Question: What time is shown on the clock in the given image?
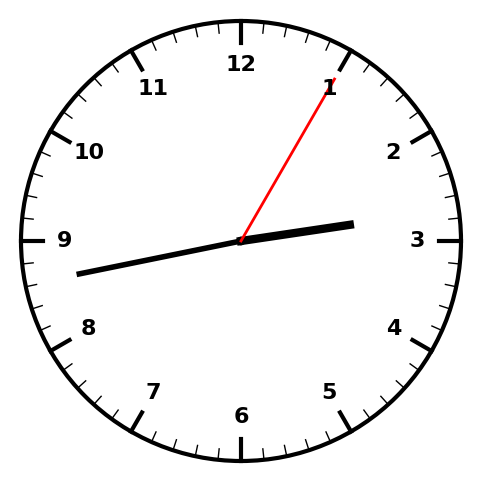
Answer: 02:43:05